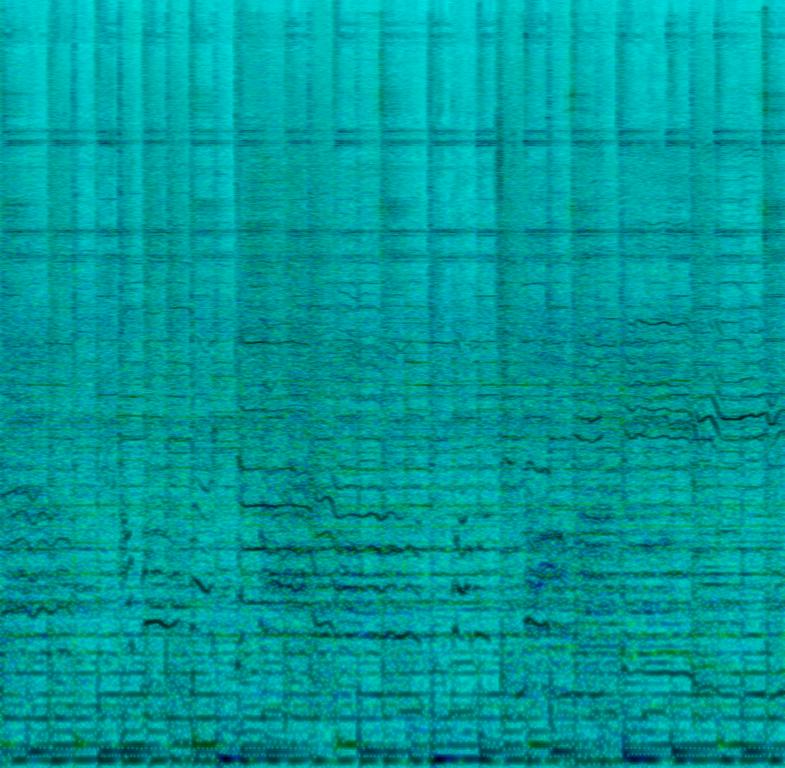
A male singer sings this emotional song. The song is medium tempo with guitar accompaniment, strong bass line, steady drumming rhythm, violins playing emotional and tambourine percussion. The song is overlapped with sounds of a vehicle engine and Tarmac sounds.